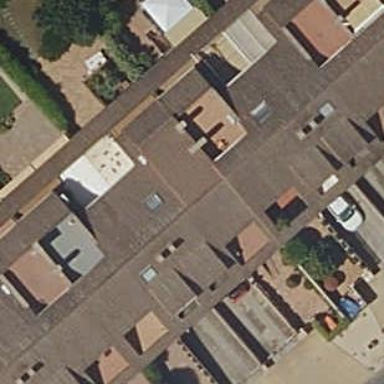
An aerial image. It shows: Terrace building.